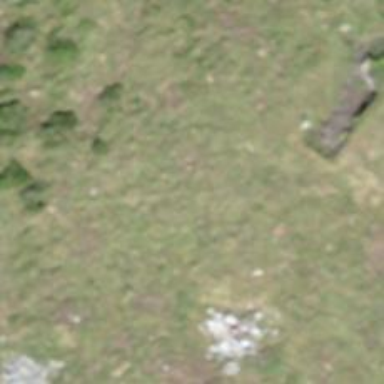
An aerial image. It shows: Isolated dwelling in remote location.